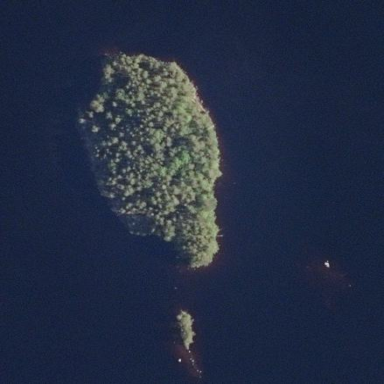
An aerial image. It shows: Islet.